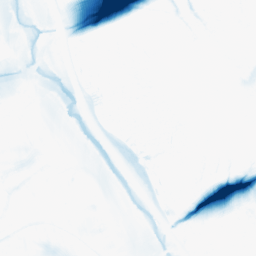
Category: morphological
Decomposition family: morphological_ellipse
Decomposition parameters: operation: closing
width: 50
height: 20
Upsampling method: edge_directed
Upsampling parameters: scale: 2
Upsampling scale: 2